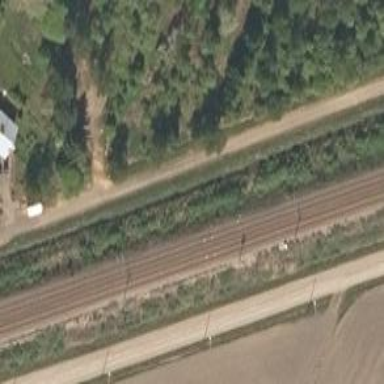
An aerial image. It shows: Railway signal.